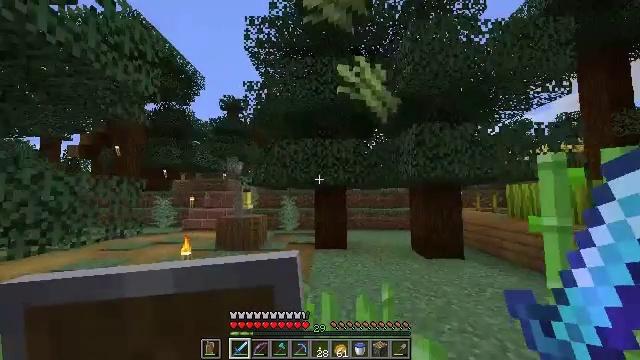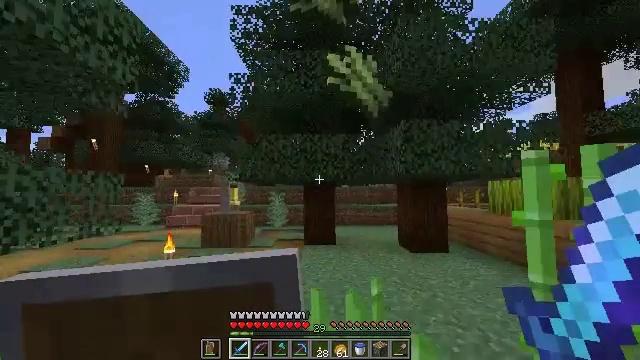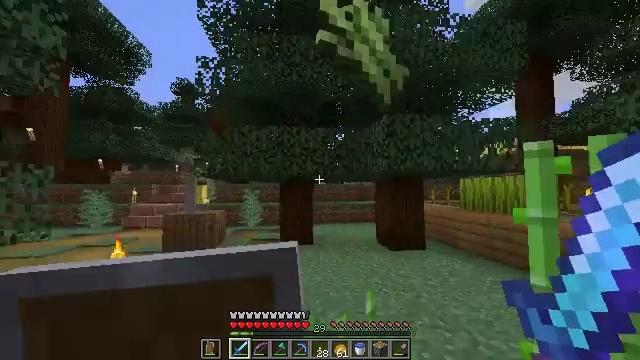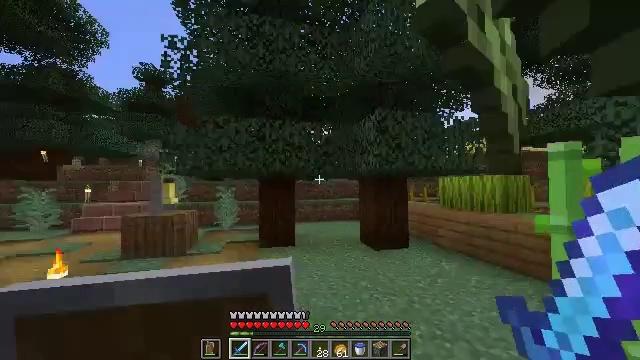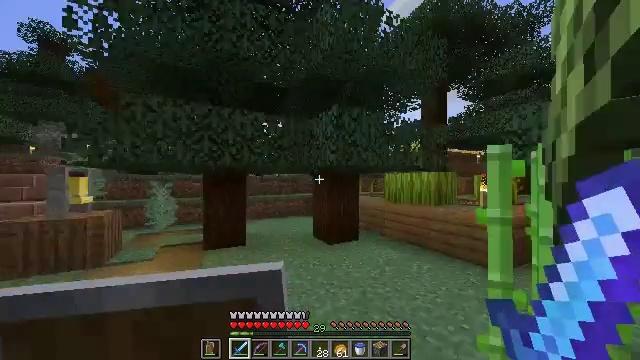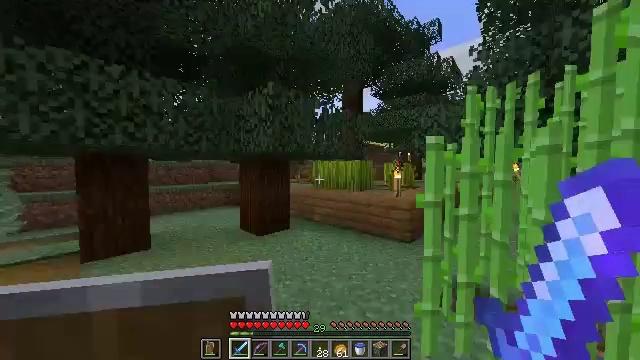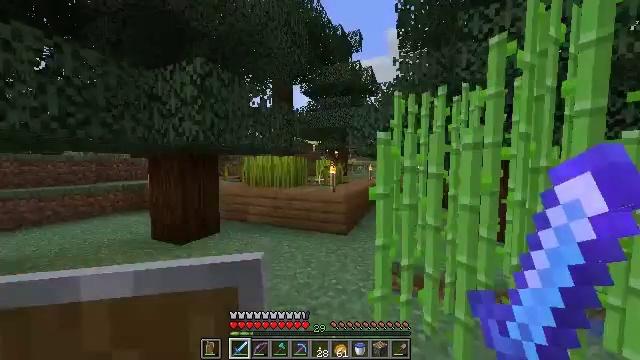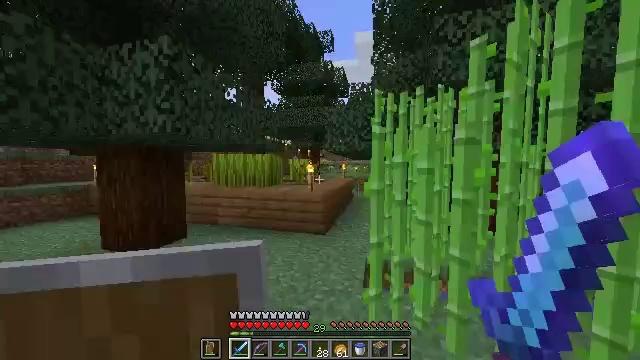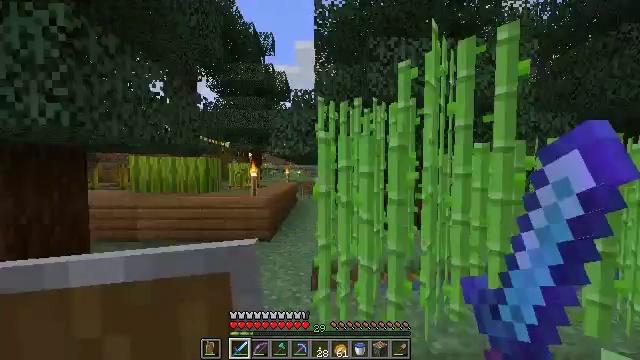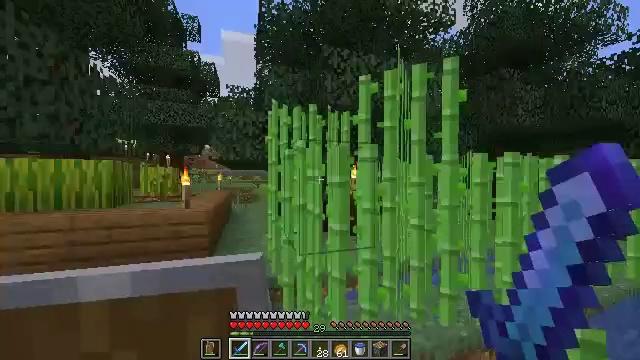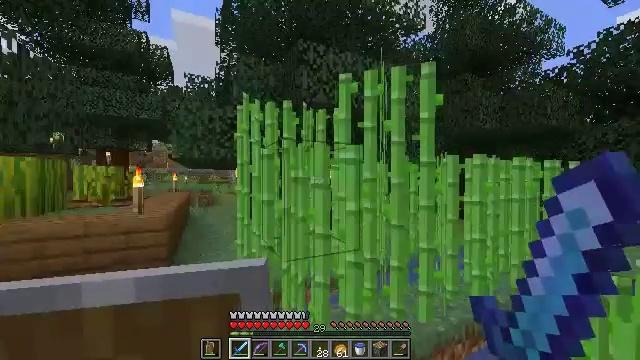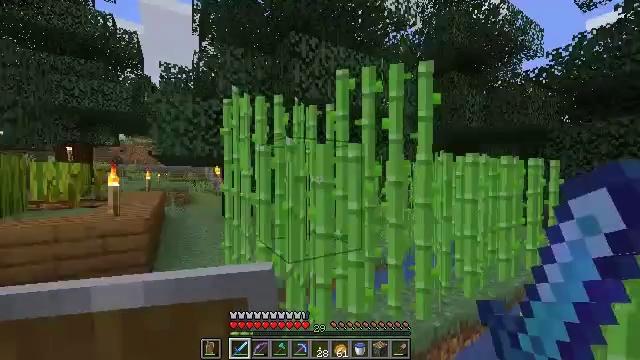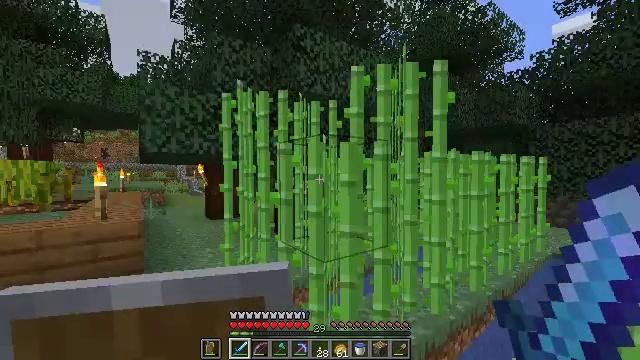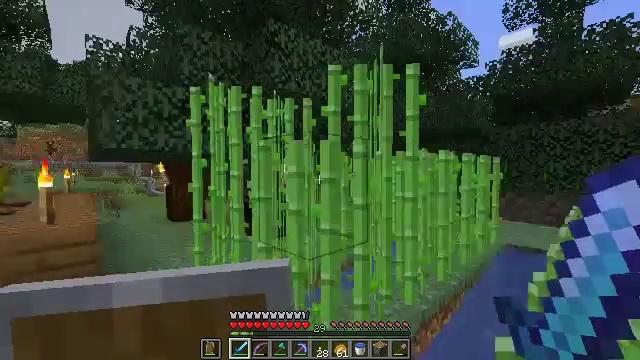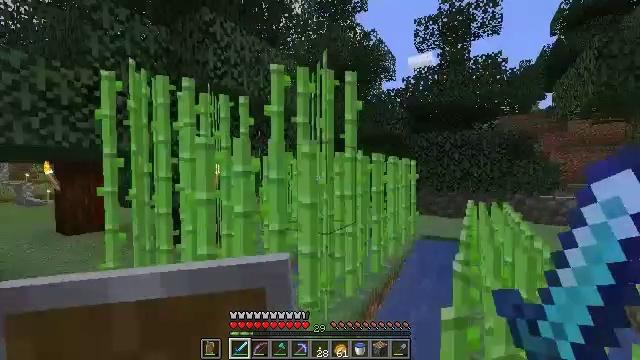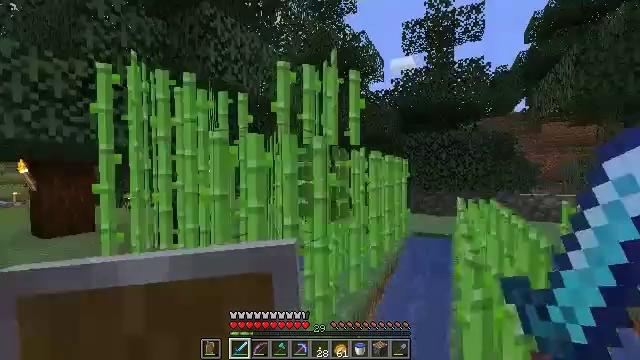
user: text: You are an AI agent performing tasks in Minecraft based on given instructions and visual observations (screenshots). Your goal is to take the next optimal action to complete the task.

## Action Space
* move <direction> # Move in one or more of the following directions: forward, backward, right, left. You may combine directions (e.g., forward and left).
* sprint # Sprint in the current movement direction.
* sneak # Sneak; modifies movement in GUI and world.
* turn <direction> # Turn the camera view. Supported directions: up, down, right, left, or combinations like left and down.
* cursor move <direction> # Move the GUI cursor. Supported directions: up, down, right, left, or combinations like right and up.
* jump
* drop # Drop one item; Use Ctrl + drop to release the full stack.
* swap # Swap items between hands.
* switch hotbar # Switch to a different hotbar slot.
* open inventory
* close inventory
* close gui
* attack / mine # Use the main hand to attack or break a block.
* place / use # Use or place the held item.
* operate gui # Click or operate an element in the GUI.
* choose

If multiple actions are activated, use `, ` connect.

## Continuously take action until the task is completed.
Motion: motion action
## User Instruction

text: Mine the sugar cane near rivers.
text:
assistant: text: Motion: move forward, turn right and down
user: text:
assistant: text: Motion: move forward and move left, turn right
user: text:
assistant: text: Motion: move forward and move left, turn right
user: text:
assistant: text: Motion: move forward and move left, turn right and down
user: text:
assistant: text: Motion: move forward and move left, turn right and down
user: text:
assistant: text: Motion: move forward and move left, turn right
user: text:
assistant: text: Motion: move forward and move left, turn right
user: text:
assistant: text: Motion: move left, turn right and up
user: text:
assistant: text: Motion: move left, turn right and up
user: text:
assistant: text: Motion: move left, turn right
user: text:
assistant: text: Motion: move left, turn right
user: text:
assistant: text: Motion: move left, turn right
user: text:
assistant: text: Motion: move left, turn right
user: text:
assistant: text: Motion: move left, turn right
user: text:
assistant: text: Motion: move left, turn right, attack / mine
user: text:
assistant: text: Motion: move left, attack / mine
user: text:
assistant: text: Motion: move left, turn right, attack / mine
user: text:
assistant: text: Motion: attack / mine
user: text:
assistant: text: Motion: attack / mine
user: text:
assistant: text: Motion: attack / mine
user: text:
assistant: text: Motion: attack / mine
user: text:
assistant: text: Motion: attack / mine
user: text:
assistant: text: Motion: move forward, turn right, attack / mine
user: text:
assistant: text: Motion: move forward, turn right, attack / mine
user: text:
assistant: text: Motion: move forward, turn right, attack / mine
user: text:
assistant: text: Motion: move forward, turn right, attack / mine
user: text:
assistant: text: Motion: move forward, attack / mine
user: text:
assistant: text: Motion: move forward, attack / mine
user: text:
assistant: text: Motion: move forward, turn right, attack / mine
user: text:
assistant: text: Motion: move forward, turn right, attack / mine